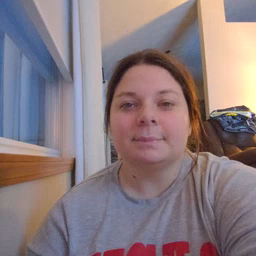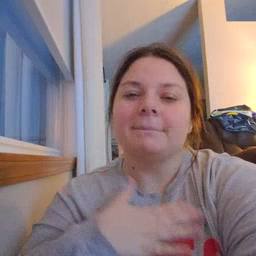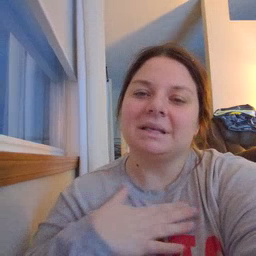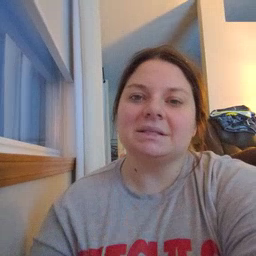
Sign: please